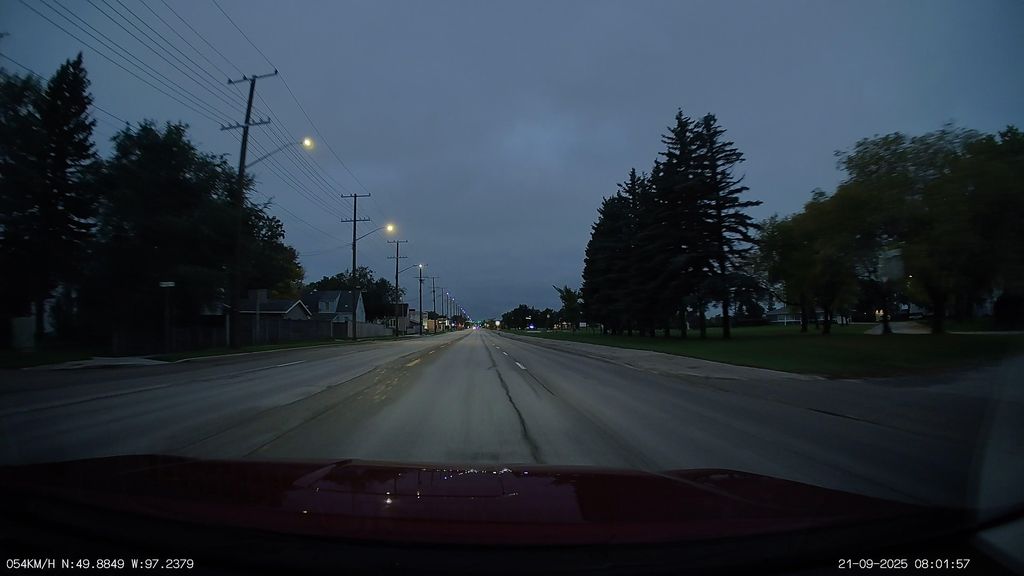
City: winnipeg